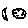
Label: moon